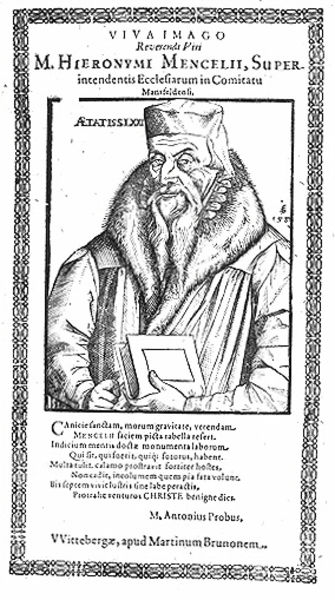
Titel: Bildnis des Hieronymus Mencel
Künstler: Monogrammist FS (1587)
Institution: (Seriendruck)
Schlagwörter: adler, hand, mann, umhang, weiß, menschen, fenster, finger, frau, hell, hut, mund, nase, schwarz, stirn, zimmer, blick, haube, muster, teppich, alt, bart, kappe, mütze, arme, augen, bibel, böse, falten, halten, kragen, leiche, pelz, rahmen, tot, ärmel, bild, bildnis, herr, hände, portrait, porträt, vorhang, auge, figur, geistlicher, gewand, mantel, adel, blatt, renaissance, holzschnitt, schrift, papier, grafik, graphik, bank, rand, saal, kerze, leuchter, menzel, flamme, buch, rechteck, druck, stich, titel, seite, illustration, text, knien, überschrift, herrscher, beten, gebet, buchdruck, wappen, talar, pelzkragen, leichnam, klerus, mönch, zeilen, heilig, butzenscheiben, gattin, weiser, aufgebahrt, ausgabe, abbildung, mäander, latein, schwary, hieronymus, manel, flugschrift, druckschrift, aufbahrung, blocksatz, schaube, wittenberg, imago, antonius, todesfall, viva, c, hieronumi, mantez, probus, witteberge, bibel7, altenstadt, vivaimago, hieroymus